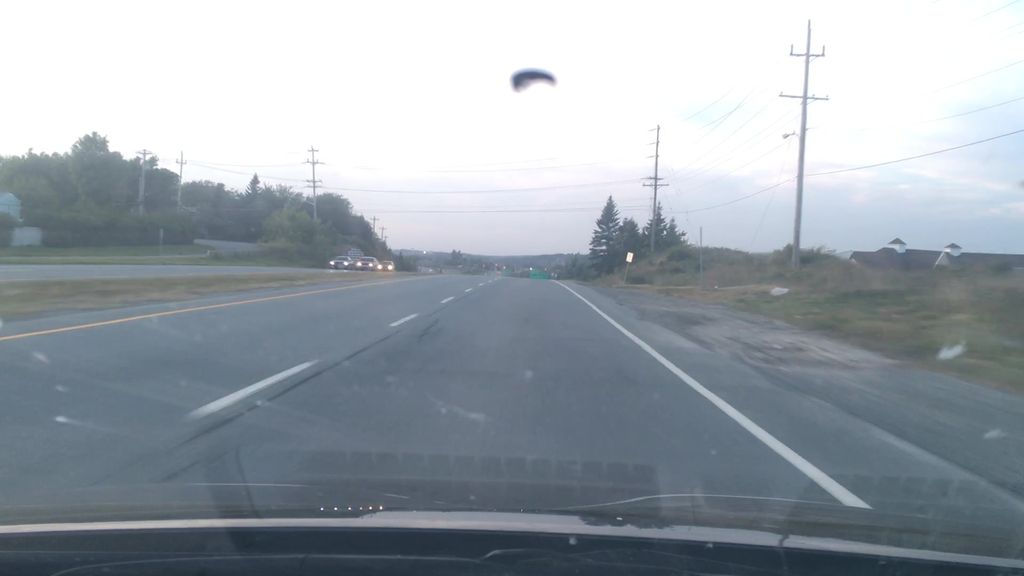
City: halifax